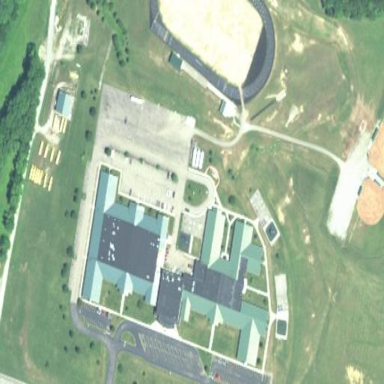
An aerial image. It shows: School.